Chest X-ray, PA view. Patient: 47 years old, sex M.
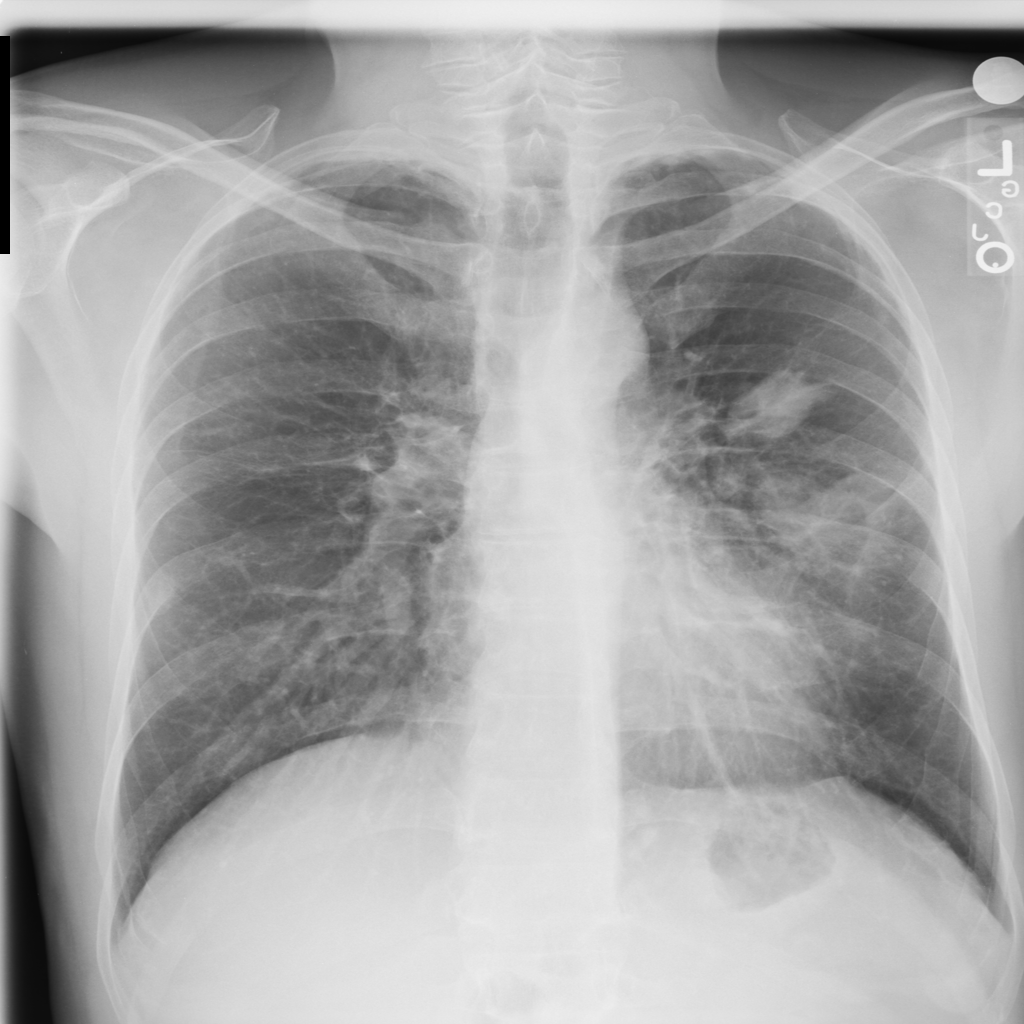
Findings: Nodule